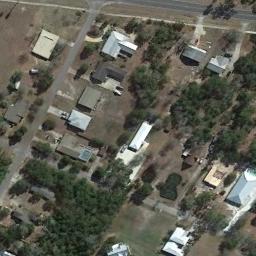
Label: medium_residential